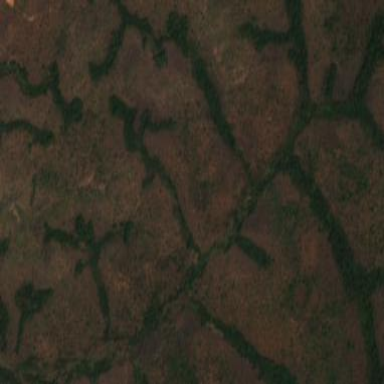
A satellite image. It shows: Forest area.